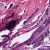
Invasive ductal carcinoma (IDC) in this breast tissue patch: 0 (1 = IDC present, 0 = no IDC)